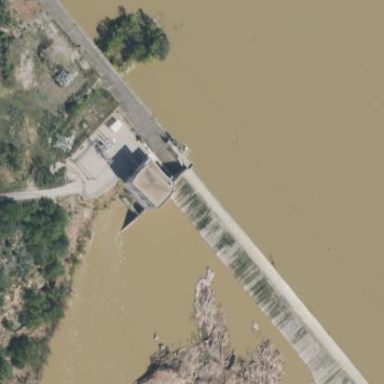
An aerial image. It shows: Dam across waterway.